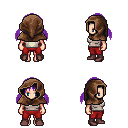
a pixel art fantasy rpg character, female body template, human, light skin, white pirate shirt, red pants, purple twin-tailed hairstyle, cloth hood, maroon shoes, four views (front, back, left, right), 2x2 character sprite sheet, small pixel art, hard edges, no anti-aliasing